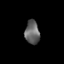
Tissue: skin
Cell type: Epithelial cells
Senescence score: 0.2286
Nuclear area (px): 338
Mean DAPI intensity: 99.272